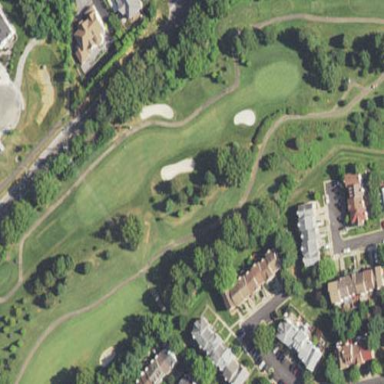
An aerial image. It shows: Grassy area designated as golf fairway.